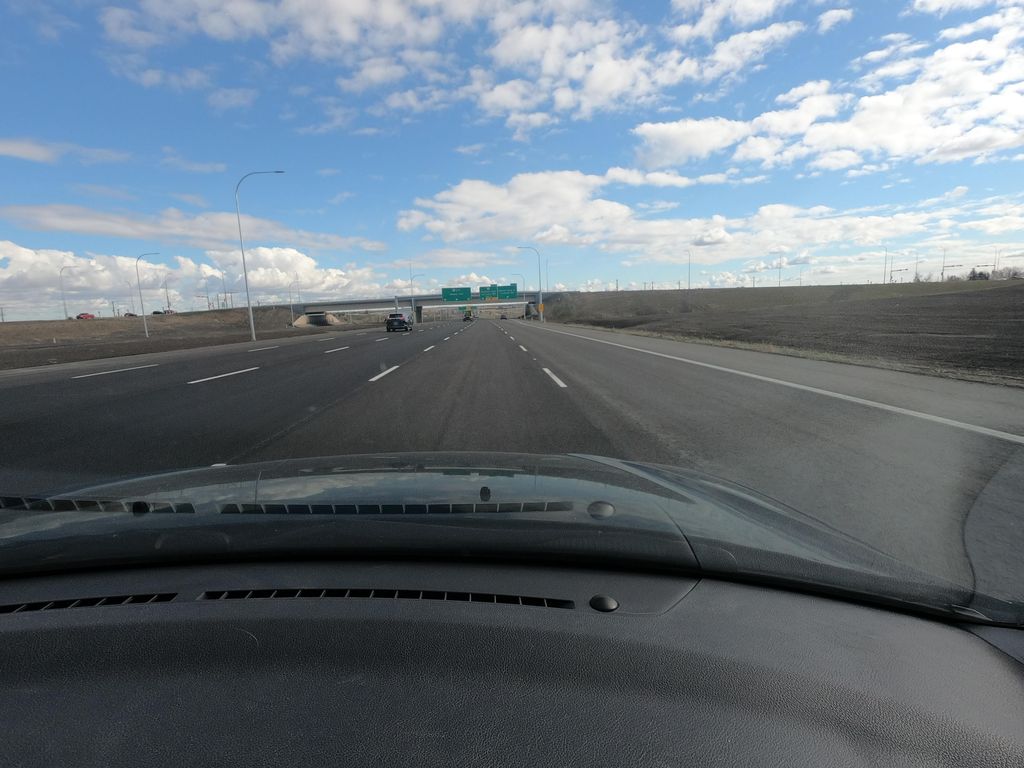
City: calgary